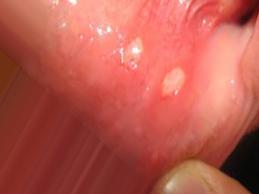
Condition: Mouth Ulcer